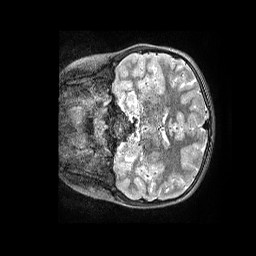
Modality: T2w
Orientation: coronal
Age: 9
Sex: female
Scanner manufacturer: siemens
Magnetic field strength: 3 T
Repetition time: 3.2 s
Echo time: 0.564 s